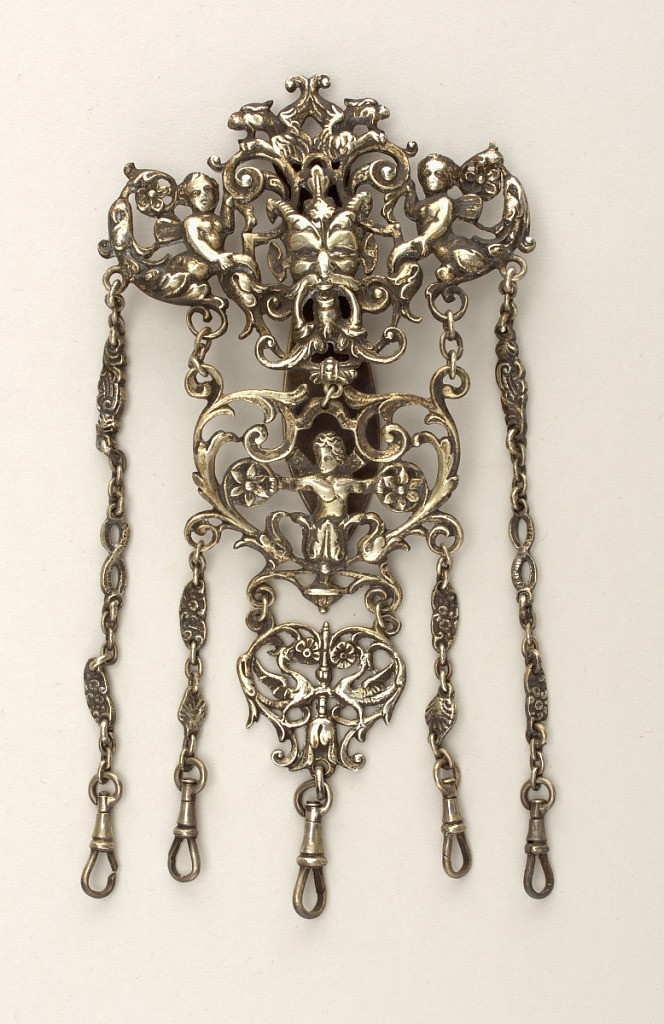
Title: Chatelaine
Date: ca. 1890
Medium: Silver
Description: Chatelaine of three parts hinged together; pierced silver in design of foliated scrolls, masque, cherubs and birds. Five short chains are attached.